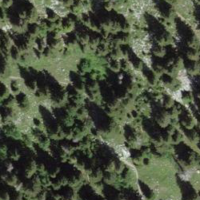
EUNIS habitat code: 44
Species observed at this site:
Rhododendron ferrugineum